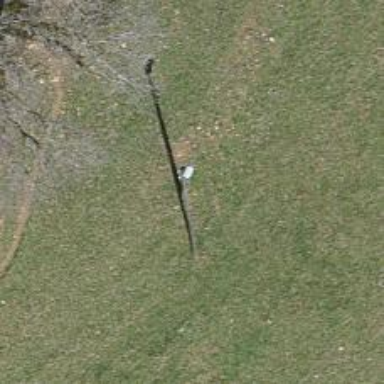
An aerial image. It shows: Utility pole in the area.